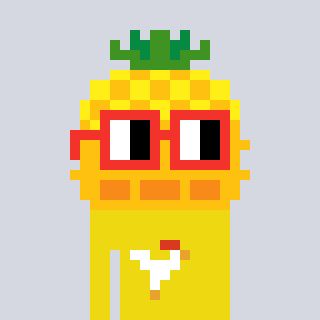
a pixel art character with square red glasses, a pineapple-shaped head and a yellow-colored body on a cool background